Question: Here is a table
'''
Id Date Name vendor
1 | 123 | jungle | qwe
2 | 43 | jungle | qwe
3 | 678 | jungle | ewq
4 | 678 | jungle | ewq
5 | 678 | jungle | ewq
6 | 678 | jungle | hgjghj
'''
This script removes rows from the table that have duplicate values in the name column and also have the same vendor value. Leaving only one unique row. The script is also executed via XHR ajax call '$.post()', after clicking a button on the front end.
'''
$sql = DELETE x
FROM $table x
JOIN
( SELECT vendors
, email
, MIN(lead_id) min_lead_id
FROM $table
WHERE vendors = $vendor
GROUP BY vendors
, email
) y
ON y.vendors = x.vendors
AND y.email = x.email
AND y.min_lead_id <> x.lead_id;
mysql_query($sql, $conn);
echo json_encode($foo);
'''
and the result
'''
Id Date Name vendor
1 | 123 | jungle | qwe
3 | 678 | jungle | ewq
6 | 678 | jungle | hgjghj
'''
Now with a table of 50k it finishes in two seconds. Or rather, it returns an ajax call via the 'echo json_encode($result);'. Now at that point I assume the process is complete but after going into my mysql table and refreshing again and again, I find out that mysql is still running because the total number of rows reported in the table keeps changing as if its still running query.
How do I make 'echo json_encode($result);' wait until the database is finished updating? Or is there a better way to resolve this? Thanks.
'''
$("#complete_dedupe").live("click", function(e) {
e.preventDefault();
table_name = $('#IMEXp_import-selectTable-select option:selected').val();
$.post("dedupevendor.php", {"table": table_name}, function(data) {
count_dedupe = 0;
count_dedupe = data;
$("#dupe_vendor").append(count_dedupe);
$("#tr2").fadeIn("slow");
vendor = $("#vendor_hidden").val();
$("#edit_par4").append(vendor);
}, "json")
});
'''
By continually refreshing phpmyadmin, the circled number changes for the duration of about less than a minute. This only happens right after I run my dedupe script and right after the script already returns from the ajax call. The picture is below

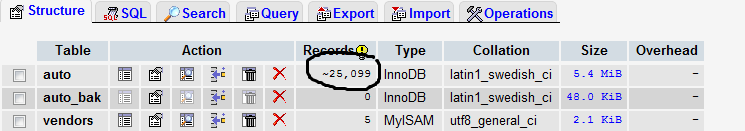
Answer: The reason you're not seeing a change in phpMyAdmin is that 'Innodb' doesn't keep a running count of rows, like 'MyISAM' does.
Instead of looking at the table summary, run this; it should change when you run your de-dupe script.
'''
SELECT COUNT(*) FROM auto;
'''